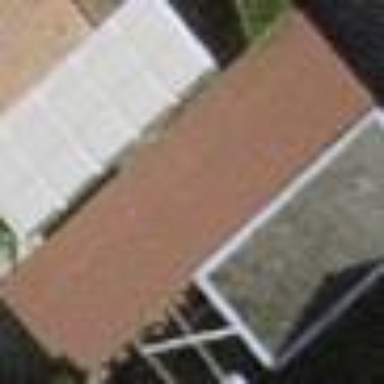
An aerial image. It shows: View of roof of building.